Question: I need to draw three series on a same canvas. The series are similar as:
'''
rec1 = [0, 0, 150, 200, 0 ];
rec2 = [60, 120, 179, 240, 300];
rec3 = [50, 100, 150, 200, 250];
'''
I use below source codes to draw the series.
'''
$.jqplot("chart", [rec1, rec2, rec3], {
title: "",
axesDefaults: {
tickRenderer: $.jqplot.CanvasAxisTickRenderer,
tickOptions: {
fontSize: '10pt'
}
},
seriesDefaults: {
rendererOptions: {
smooth: false
},
pointLabels: {
show: true,
ypadding: 10
},
showMarker: true,
lineWidth: 2
},
legend: {
show: true,
location: 'nw',
placement: "outside"
}
});
'''
In rec1, the elements which has a zero value will always be zero. I want to hide these zero-value-elements in rec1. Is there any way to realize this?
Set rec1 to be:
'''
rec1 = [undefined, undefined, 150, 200, undefined]
'''
will hide these undefined points, but causes point labels of 150 and 200 appearing at wrong positions, as shown by the picture.
Thanks for any useful directions.

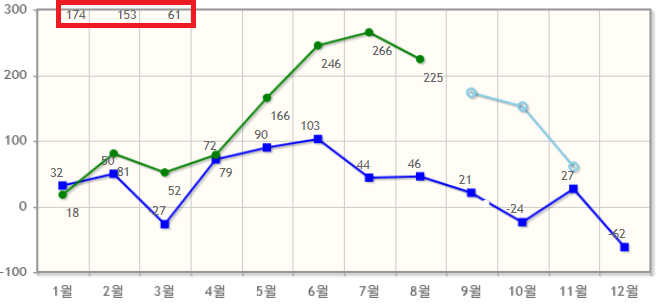
Answer: Instead of using "flat" array, you should use a 2-dimensional array in order to place your points :
'''
rec1 = [[3, 150], [4, 200] ]; // we defined 2 points with their (x, y) coordinates
rec2 = [60, 120, 179, 240, 300];
rec3 = [50, 100, 150, 200, 250];
'''
I have made a jsfiddle showing this (I have just move the point '<URL>